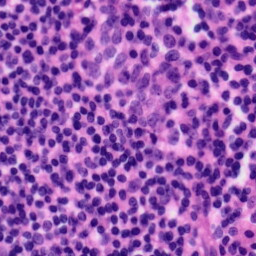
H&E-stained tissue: Tonsil